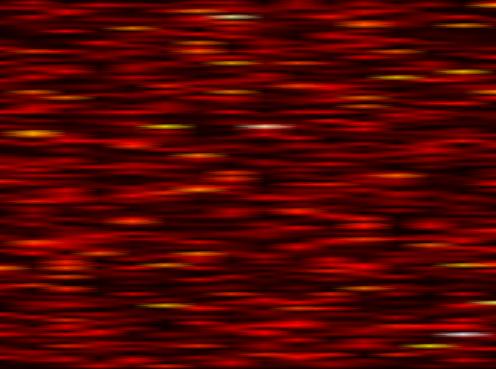
Label: WOLA